Interaction volume radius: 10 \u00c5
Interaction volume height: 40 \u00c5
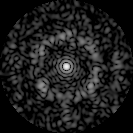
Disorder parameter: 0.7481